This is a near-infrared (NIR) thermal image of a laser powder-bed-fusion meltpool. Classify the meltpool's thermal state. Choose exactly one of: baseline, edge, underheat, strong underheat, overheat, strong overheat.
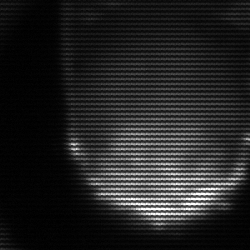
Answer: edge